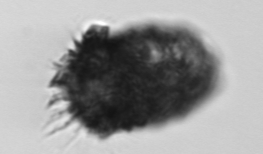
Label: Stenosemella_pacifica